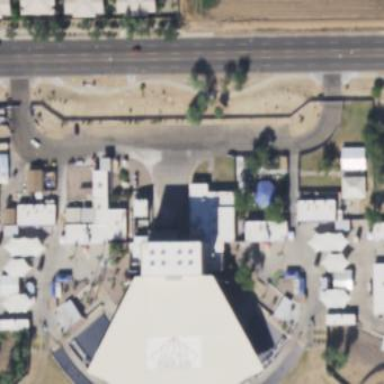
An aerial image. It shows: Theater building.